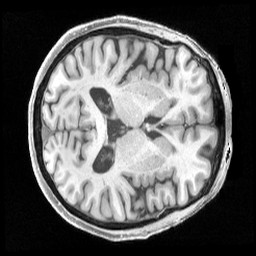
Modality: T1w
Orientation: axial
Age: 70
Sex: female
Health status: healthy
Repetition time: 2.4 s
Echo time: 0.00222 s